Field crop: maize
Growth stage: 2
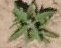
Species: atriplex